Interaction volume radius: 10 \u00c5
Interaction volume height: 10 \u00c5
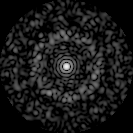
Disorder parameter: 0.8372